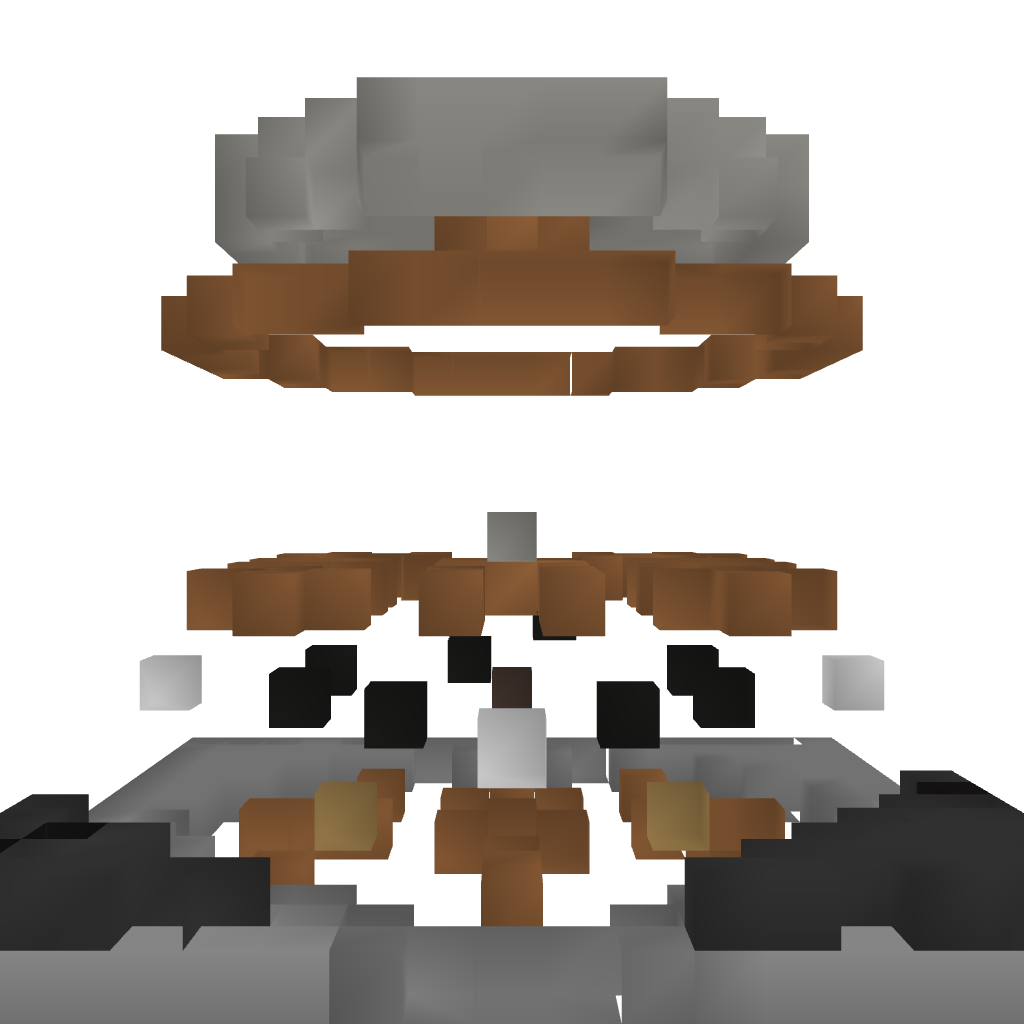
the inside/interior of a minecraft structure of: Obi's Pokecenter